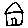
Label: house